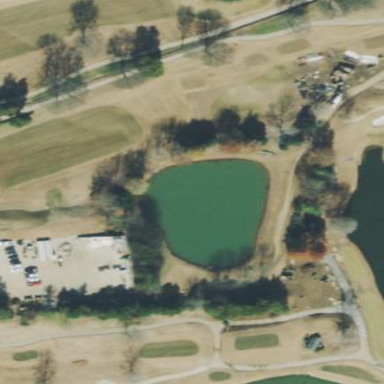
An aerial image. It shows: Water hazard on golf course. The hazard is natural water feature.